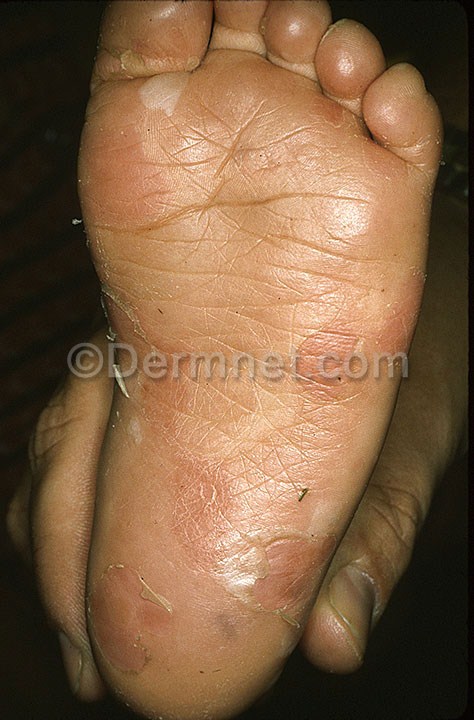
Disease: Bullous Disease Photos